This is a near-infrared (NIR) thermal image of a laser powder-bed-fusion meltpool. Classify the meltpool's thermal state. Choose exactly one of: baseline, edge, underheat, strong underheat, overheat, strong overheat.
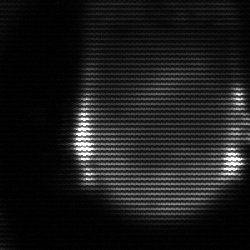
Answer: edge